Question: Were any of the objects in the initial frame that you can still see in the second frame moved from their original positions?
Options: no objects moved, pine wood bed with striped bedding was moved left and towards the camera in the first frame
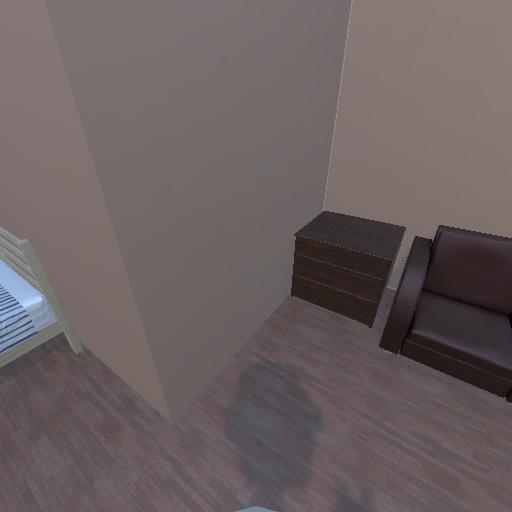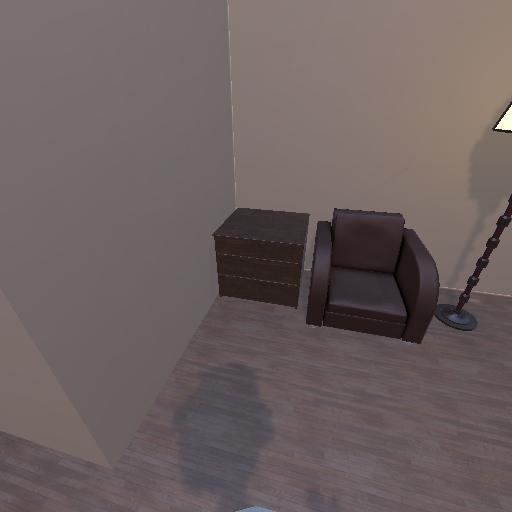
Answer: no objects moved